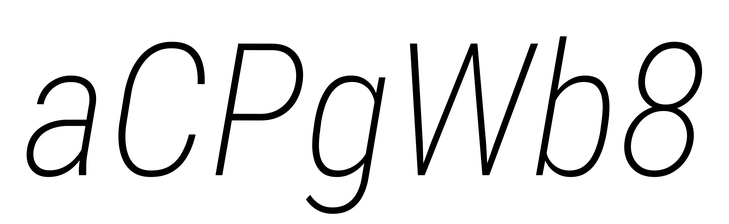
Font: Roboto-Italic_Condensed_ExtraLight_Italic